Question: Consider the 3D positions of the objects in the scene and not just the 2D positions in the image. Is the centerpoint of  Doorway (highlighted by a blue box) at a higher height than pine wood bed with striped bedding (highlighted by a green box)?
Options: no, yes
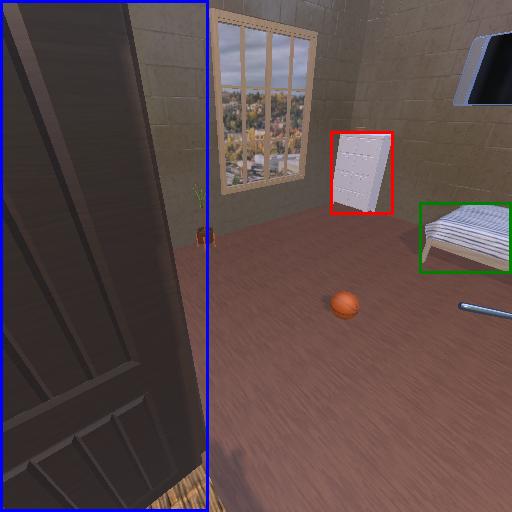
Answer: no